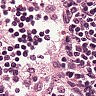
Metastatic tissue present: no